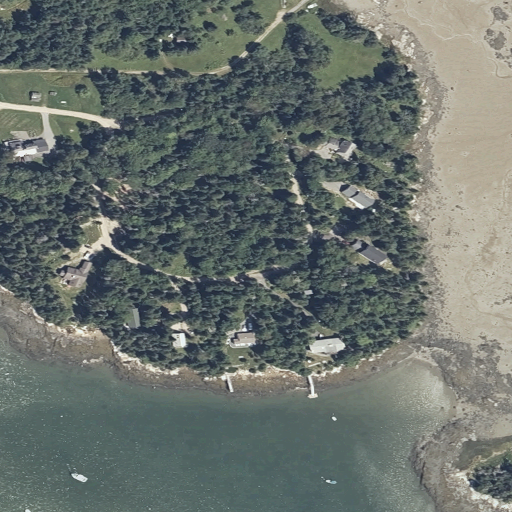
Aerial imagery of cape in Maine named Goods Point containing open water, evergreen forest, herbaceous wetlands, woody wetlands, mixed forest, low intensity development, open development, and medium intensity development